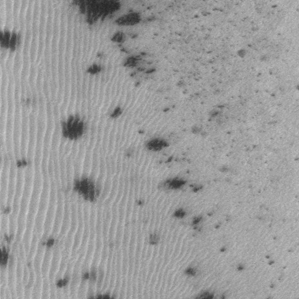
Label: frost